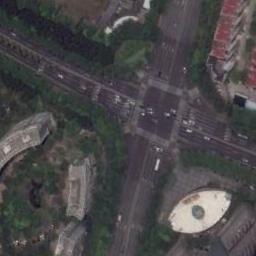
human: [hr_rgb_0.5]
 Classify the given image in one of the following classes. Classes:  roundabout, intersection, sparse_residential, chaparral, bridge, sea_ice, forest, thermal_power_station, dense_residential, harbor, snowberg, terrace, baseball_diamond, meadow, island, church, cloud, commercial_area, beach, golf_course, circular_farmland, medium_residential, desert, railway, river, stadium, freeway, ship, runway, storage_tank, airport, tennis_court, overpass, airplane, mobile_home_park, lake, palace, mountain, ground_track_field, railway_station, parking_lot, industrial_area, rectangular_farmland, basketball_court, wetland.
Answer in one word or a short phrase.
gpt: intersection